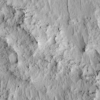
Label: not_dusty